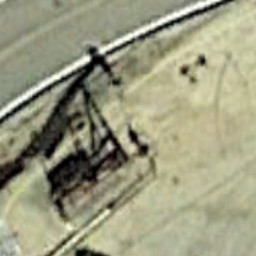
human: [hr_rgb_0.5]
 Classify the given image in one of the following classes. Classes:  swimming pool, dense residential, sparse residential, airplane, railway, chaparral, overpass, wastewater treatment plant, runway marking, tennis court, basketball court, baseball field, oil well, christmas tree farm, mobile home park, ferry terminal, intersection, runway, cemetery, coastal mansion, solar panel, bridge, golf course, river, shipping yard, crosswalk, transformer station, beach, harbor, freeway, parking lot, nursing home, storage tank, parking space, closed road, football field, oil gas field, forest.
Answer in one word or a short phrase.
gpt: oil well